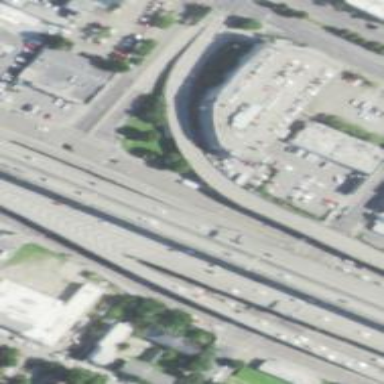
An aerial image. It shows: Bridge on motorway link.